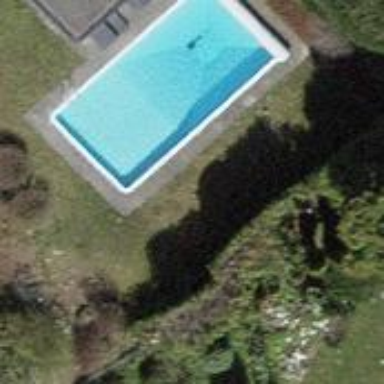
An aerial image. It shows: Swimming pool located in leisure land.